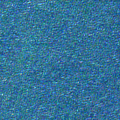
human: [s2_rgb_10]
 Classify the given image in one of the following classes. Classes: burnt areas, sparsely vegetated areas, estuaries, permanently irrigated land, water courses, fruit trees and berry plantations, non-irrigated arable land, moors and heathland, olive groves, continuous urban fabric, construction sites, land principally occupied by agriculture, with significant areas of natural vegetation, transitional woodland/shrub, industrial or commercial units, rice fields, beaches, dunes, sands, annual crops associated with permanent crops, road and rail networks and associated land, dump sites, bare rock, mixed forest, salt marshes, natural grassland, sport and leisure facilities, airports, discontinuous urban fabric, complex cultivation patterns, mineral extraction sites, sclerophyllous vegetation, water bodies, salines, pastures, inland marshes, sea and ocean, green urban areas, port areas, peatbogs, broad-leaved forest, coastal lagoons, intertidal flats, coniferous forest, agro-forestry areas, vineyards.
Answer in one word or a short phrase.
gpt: sea and ocean